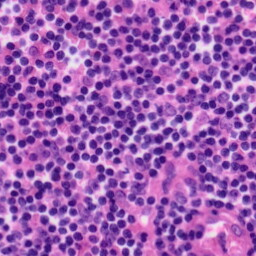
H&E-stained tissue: Tonsil